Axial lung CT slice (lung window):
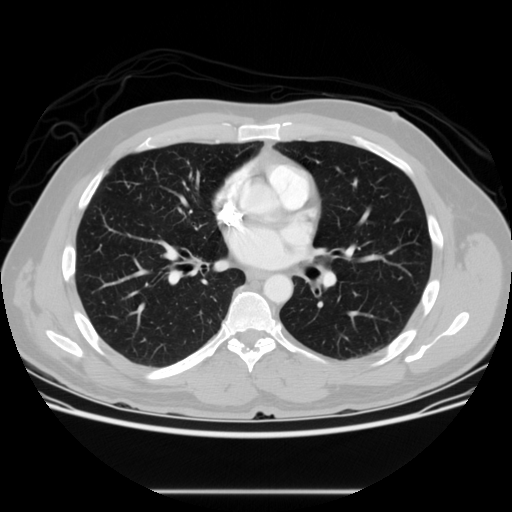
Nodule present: no